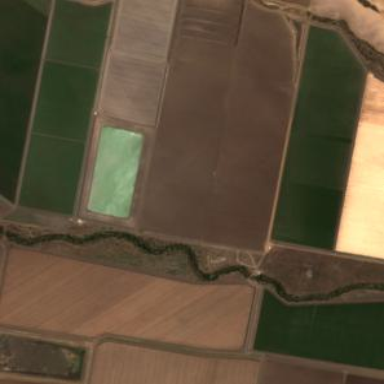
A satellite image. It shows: Farmland growing cotton crops.